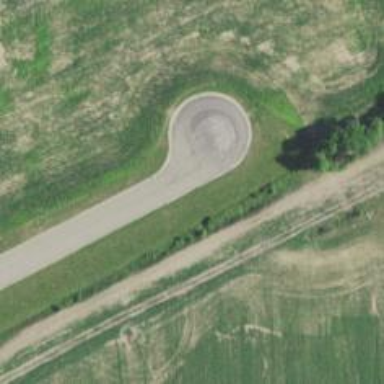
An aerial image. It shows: Turning circle on the road.